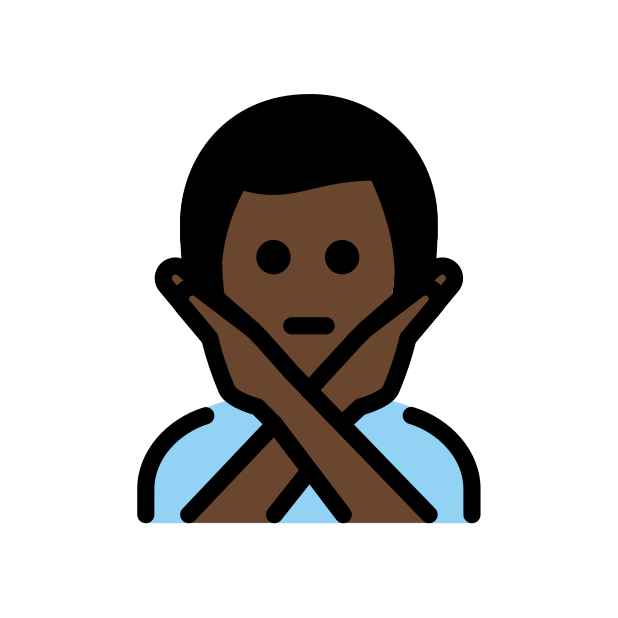
man gesturing NO: dark skin tone